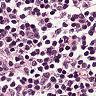
Metastatic tissue present: no